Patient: sex M, age 56
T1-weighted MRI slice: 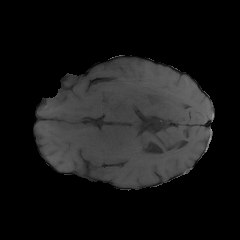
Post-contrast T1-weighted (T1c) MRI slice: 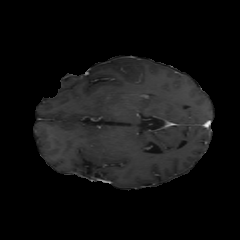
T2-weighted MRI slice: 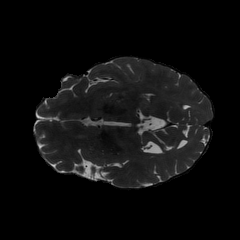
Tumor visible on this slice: no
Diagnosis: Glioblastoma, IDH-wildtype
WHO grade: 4